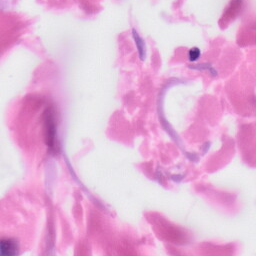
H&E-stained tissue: Skin